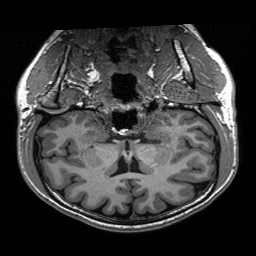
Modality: T1w
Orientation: sagittal
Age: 31
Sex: female
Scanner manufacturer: siemens
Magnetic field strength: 3 T
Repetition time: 2.3 s
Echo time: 0.00197 s